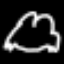
Label: frog